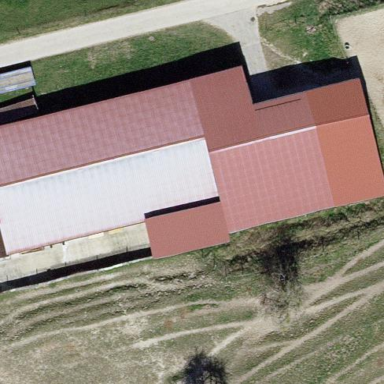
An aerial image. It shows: Farm building.